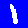
Digit: 1